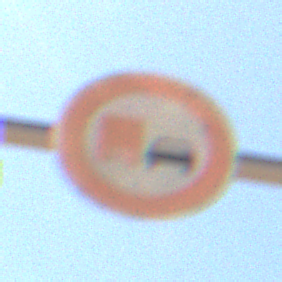
Verkehrszeichen: UeberholverbotKraftfahrzeuge
Umgebung: Outdoor, Nature
Tageszeit: Midday
Wetter: Clear
Licht: Natural
Jahreszeit: NotSpecified
Kontrast: HighContrast